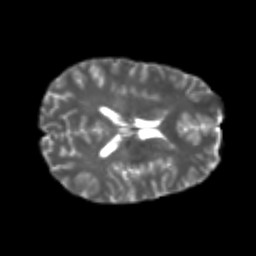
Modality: T2w
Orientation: axial
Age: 22
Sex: male
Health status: healthy
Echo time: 0.074 s